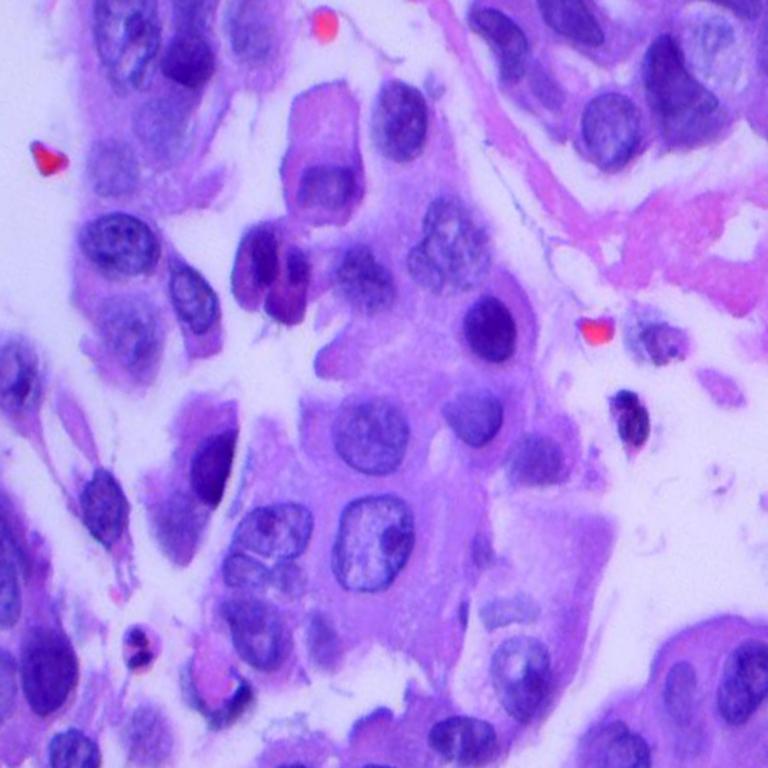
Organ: lung
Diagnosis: adenocarcinomas